Question: I've got a plot on 'gnuplot' like this:

How do I add some empty space before the first point and after the last point (leading and trailing spaces)? The objective is to end up with a well readable plot without having points overlapping the left and right y axes.
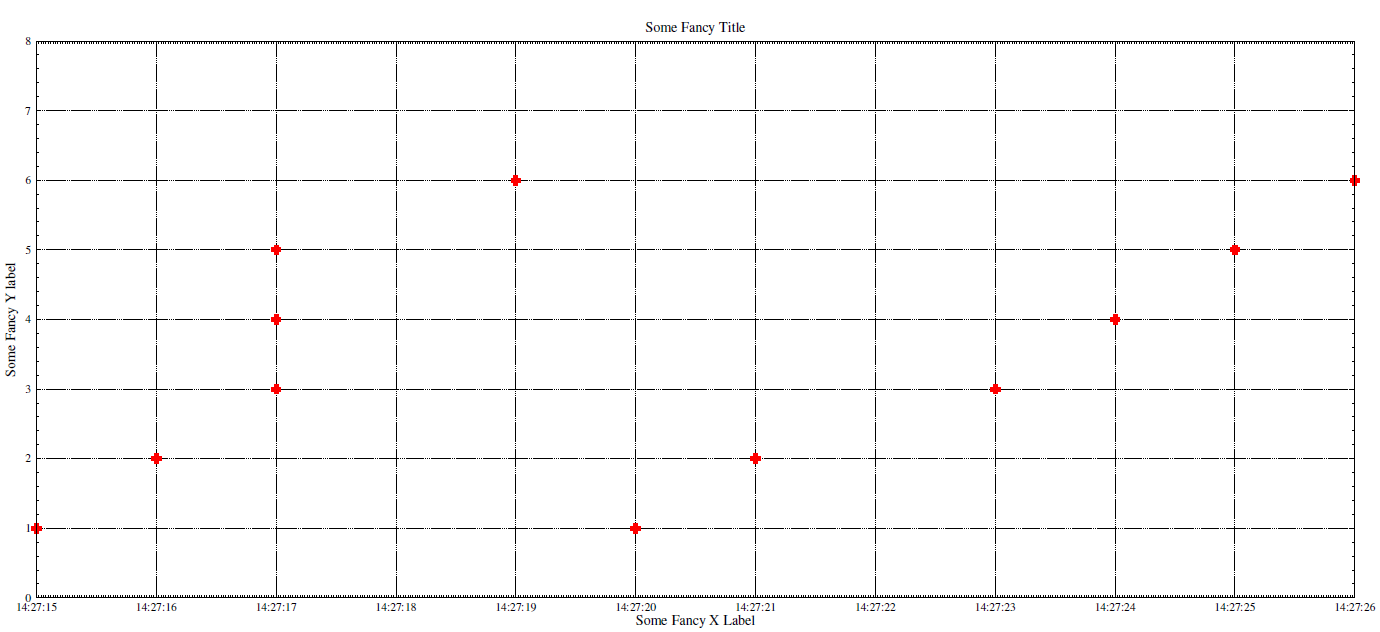
Answer: If you do not know the x data range beforehand, you could try something like
'''
set output dummy_output
plot 'data.dat'
set xr [GPVAL_DATA_X_MIN-0.5:GPVAL_DATA_X_MAX+0.5]
set output real_output
replot
'''